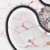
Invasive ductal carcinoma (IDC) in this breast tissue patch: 0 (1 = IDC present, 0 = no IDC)